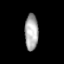
Tissue: lung
Cell type: Endothelial cells
Senescence score: 0.6158
Nuclear area (px): 479
Mean DAPI intensity: 169.816